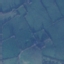
Label: Pasture